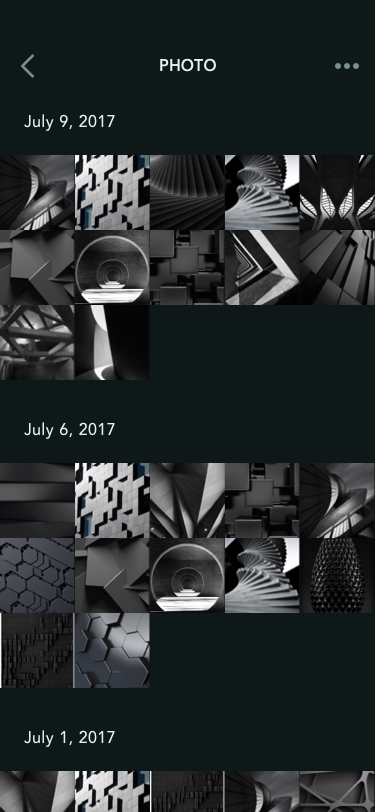
Text in this UI design:
July 9, 2017
July 6, 2017
July 1, 2017